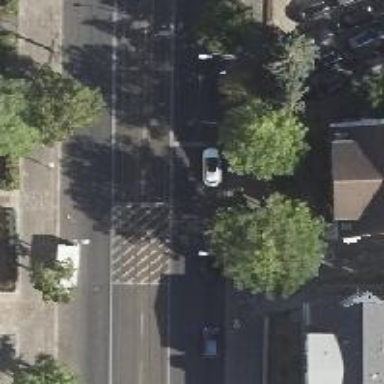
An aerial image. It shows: Road with traffic signals.